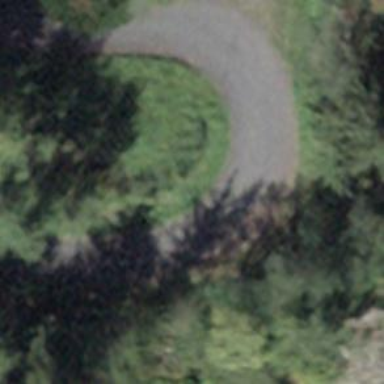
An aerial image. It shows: Residential road with asphalt surface.